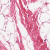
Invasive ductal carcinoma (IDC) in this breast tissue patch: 0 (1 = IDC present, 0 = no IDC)